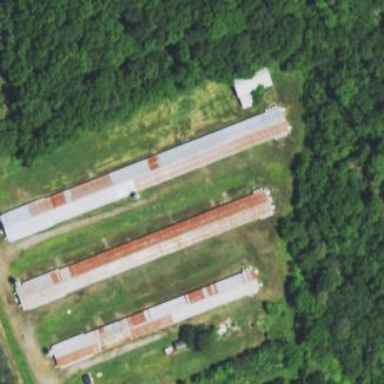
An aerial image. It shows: Farm auxiliary building.